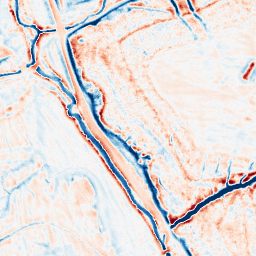
Category: edge_preserving
Decomposition family: bilateral
Decomposition parameters: d: 15
sigma_color: 50
sigma_space: 150
Upsampling method: sinc_hamming
Upsampling parameters: scale: 2
kernel_size: 8
Upsampling scale: 2